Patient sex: M
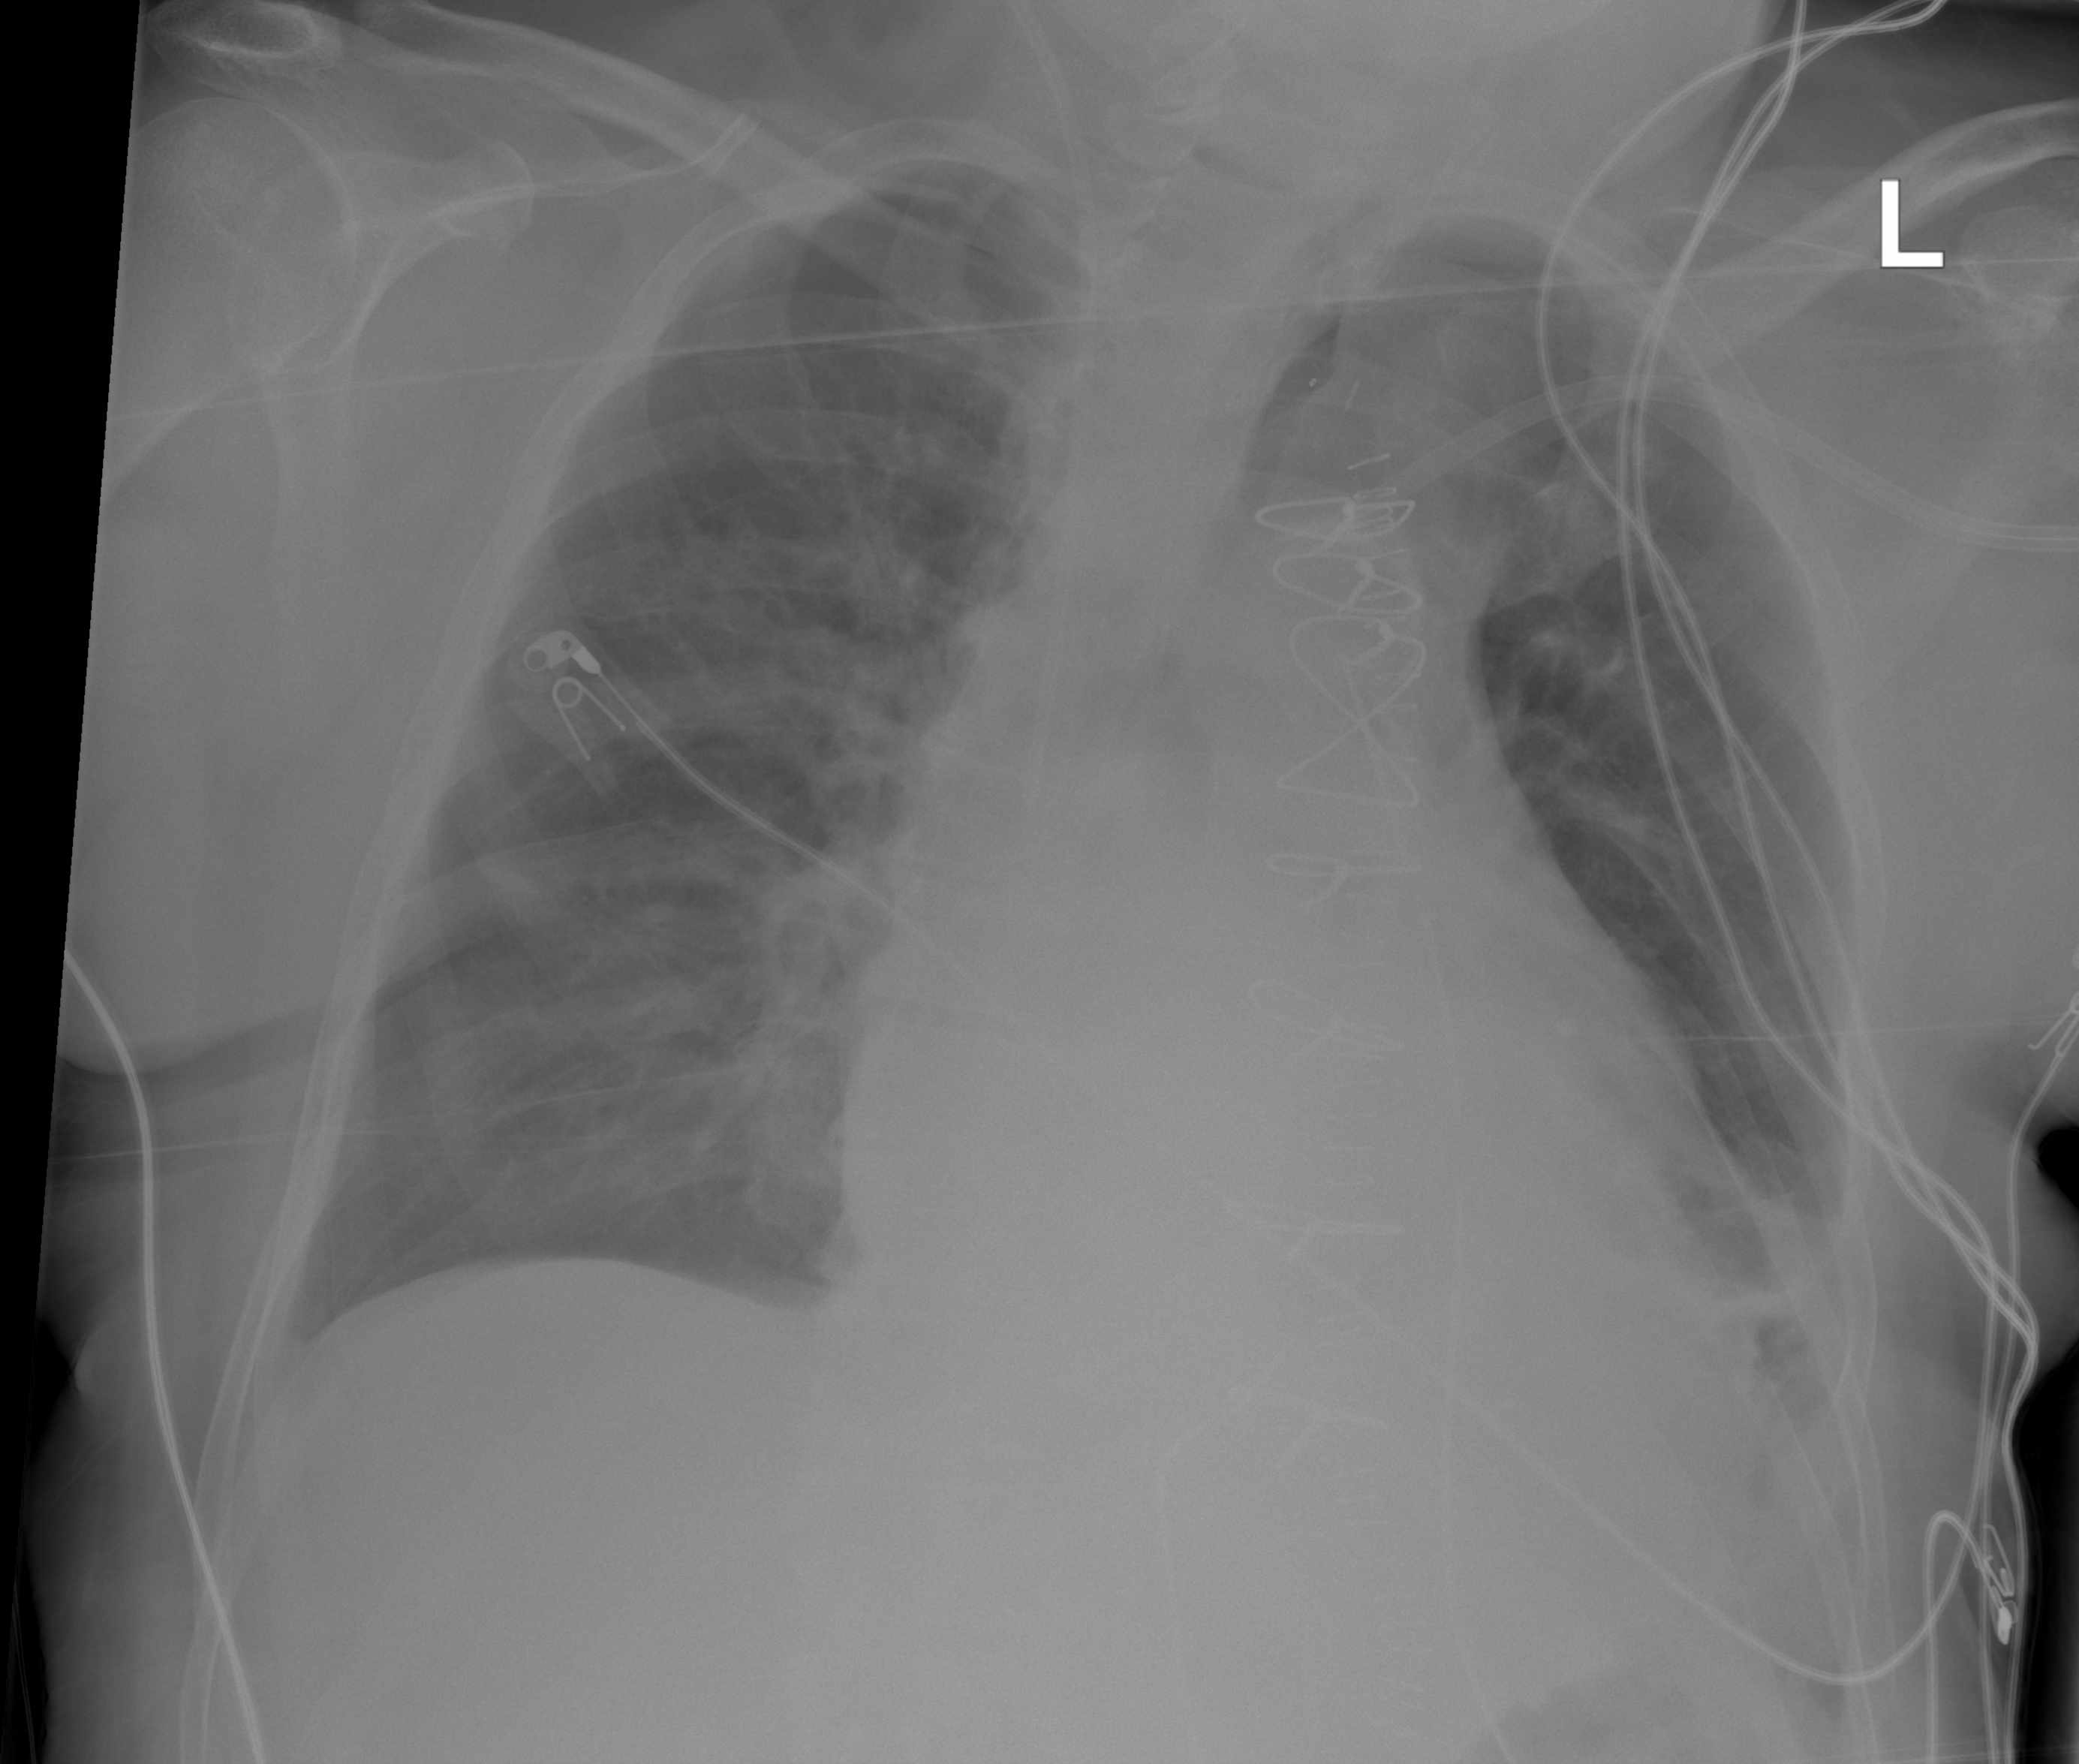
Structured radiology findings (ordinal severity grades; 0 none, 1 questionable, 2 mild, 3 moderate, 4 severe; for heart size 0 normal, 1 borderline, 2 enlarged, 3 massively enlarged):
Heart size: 2
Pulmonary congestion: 0
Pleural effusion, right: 0
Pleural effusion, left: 2
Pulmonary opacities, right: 0
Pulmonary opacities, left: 0
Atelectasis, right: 0
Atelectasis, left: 2